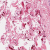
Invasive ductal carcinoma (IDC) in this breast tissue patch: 0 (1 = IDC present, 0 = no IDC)